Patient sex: M
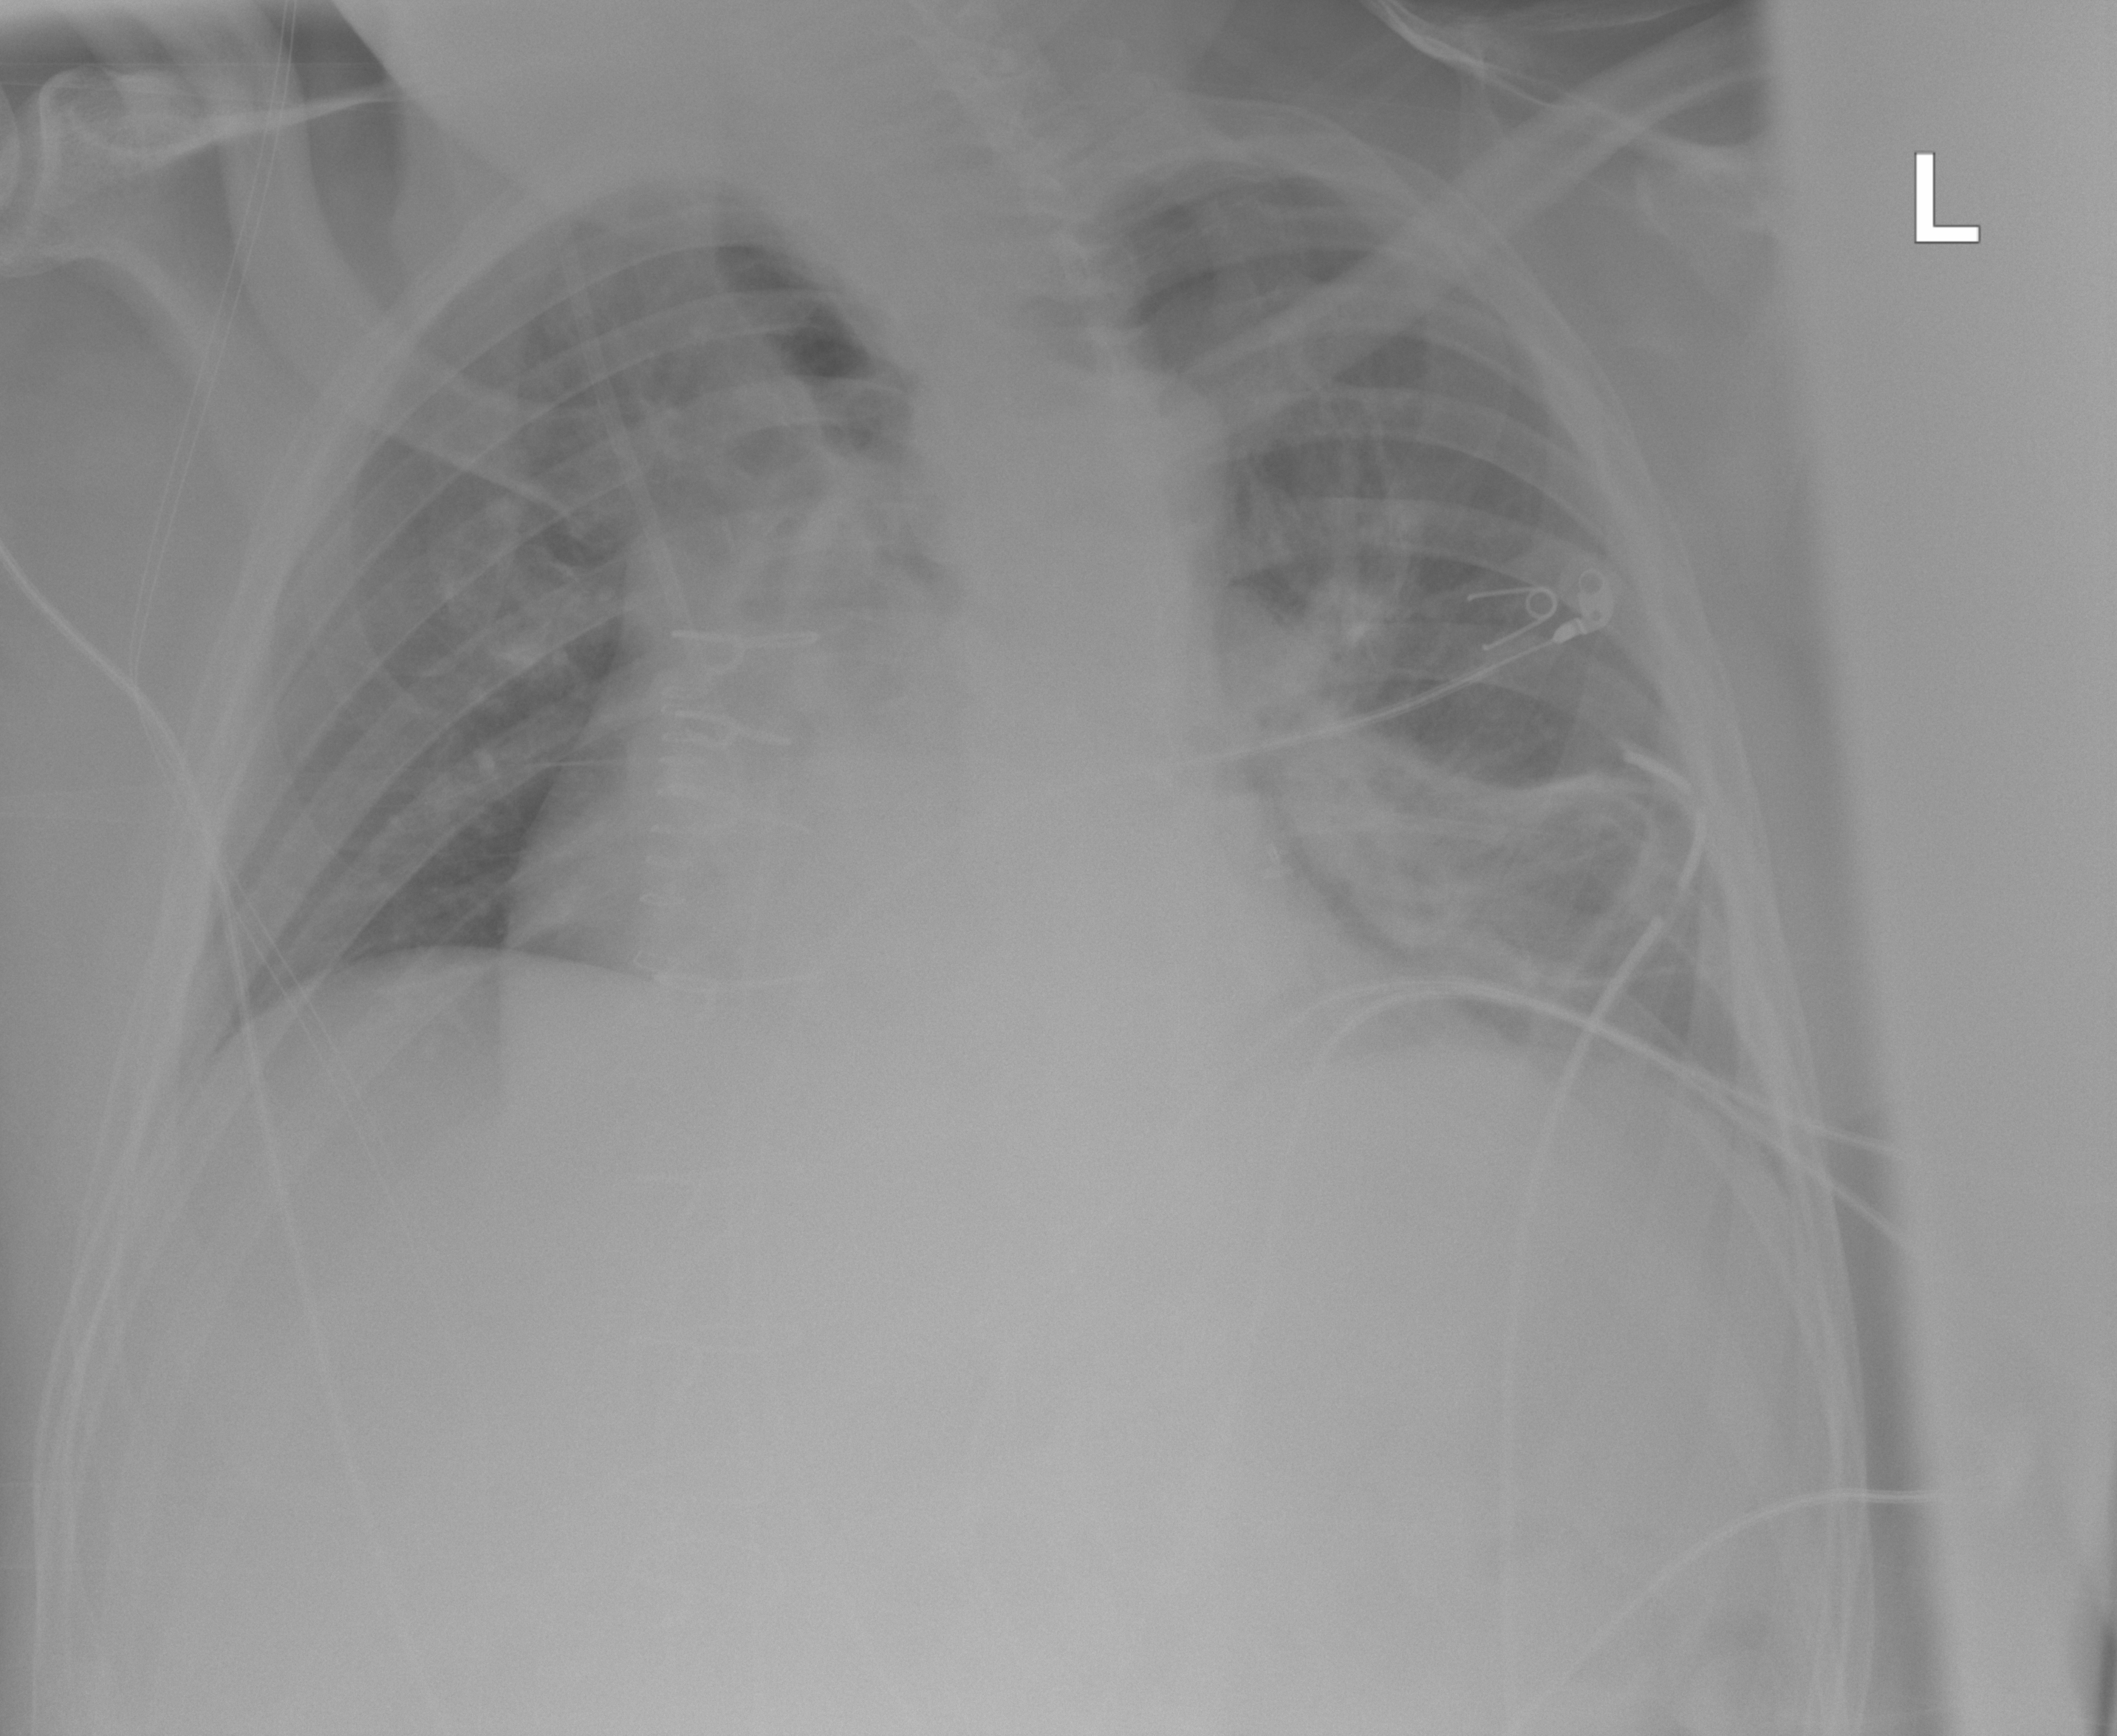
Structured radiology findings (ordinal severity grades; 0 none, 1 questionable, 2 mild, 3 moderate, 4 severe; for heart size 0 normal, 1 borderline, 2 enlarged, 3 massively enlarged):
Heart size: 2
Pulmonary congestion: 2
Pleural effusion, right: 0
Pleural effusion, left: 2
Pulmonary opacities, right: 0
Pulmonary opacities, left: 0
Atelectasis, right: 2
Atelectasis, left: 3